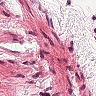
Metastatic tissue present: no